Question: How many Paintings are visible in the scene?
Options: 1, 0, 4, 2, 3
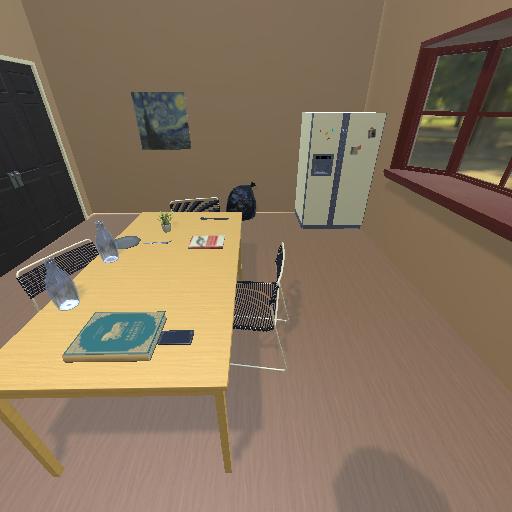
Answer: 1